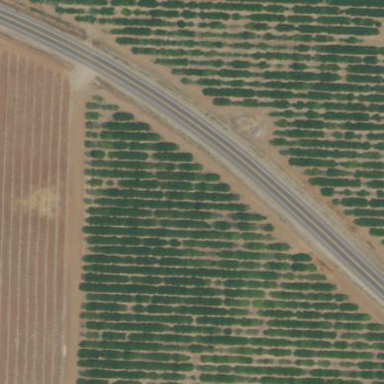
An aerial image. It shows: Orchard.